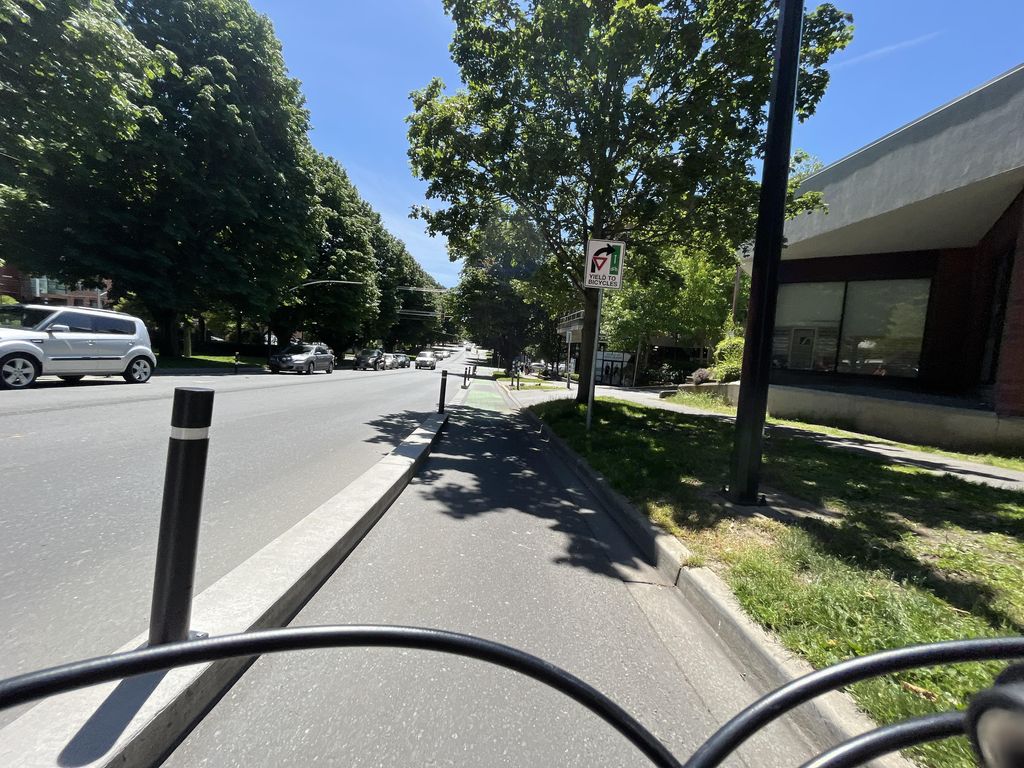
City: victoria